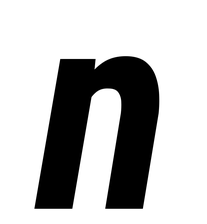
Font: Roboto-Italic_Condensed_Bold_Italic